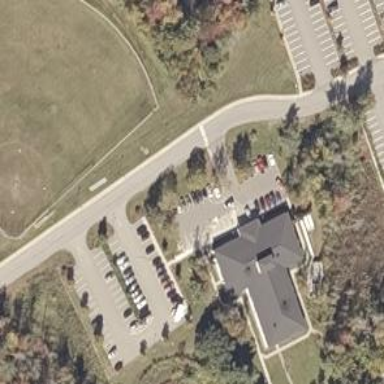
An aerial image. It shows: Healthcare facility.